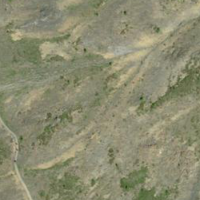
EUNIS habitat code: 31
Species observed at this site:
Dryas octopetala